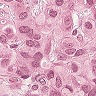
Metastatic tissue present: yes